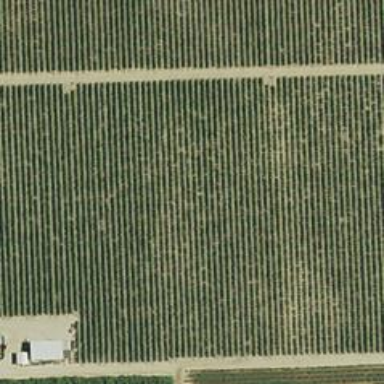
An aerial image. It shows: Vineyard growing grapes.